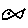
Label: fish